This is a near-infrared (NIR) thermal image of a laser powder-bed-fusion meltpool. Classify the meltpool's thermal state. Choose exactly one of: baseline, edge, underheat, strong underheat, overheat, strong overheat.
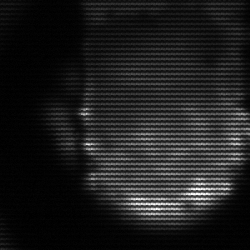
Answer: baseline